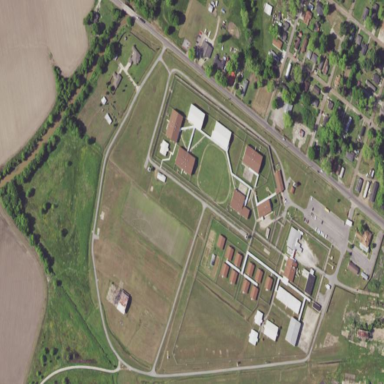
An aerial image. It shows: Prison.